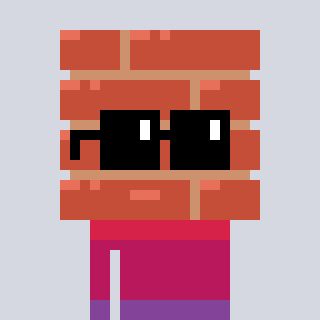
a pixel art character with square black sunglasses, a wall-shaped head and a orange-colored body on a cool background